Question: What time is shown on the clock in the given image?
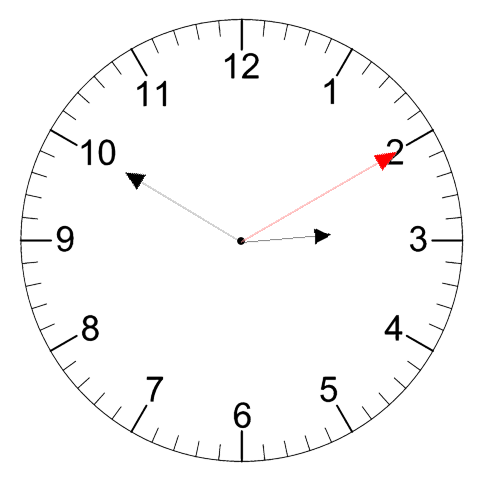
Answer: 02:50:10